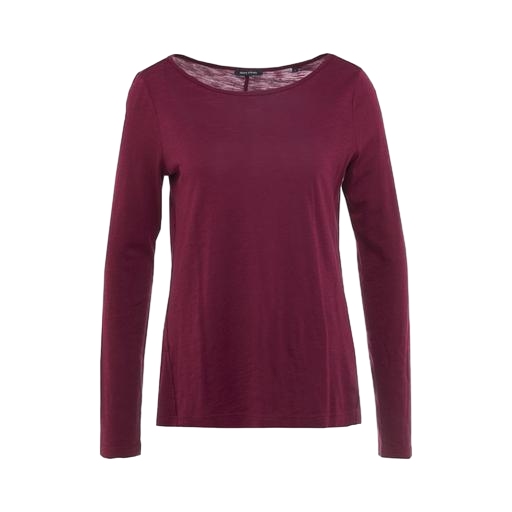
long-sleeve t-shirt only macy, longsleeve t-shirt, long-sleeve top, white background